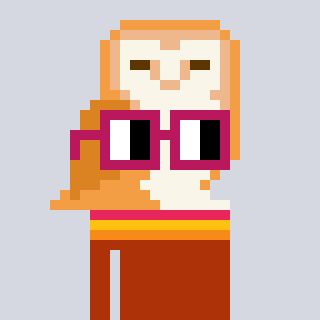
a pixel art character with square dark red glasses, a owl-shaped head and a hotbrown-colored body on a cool background